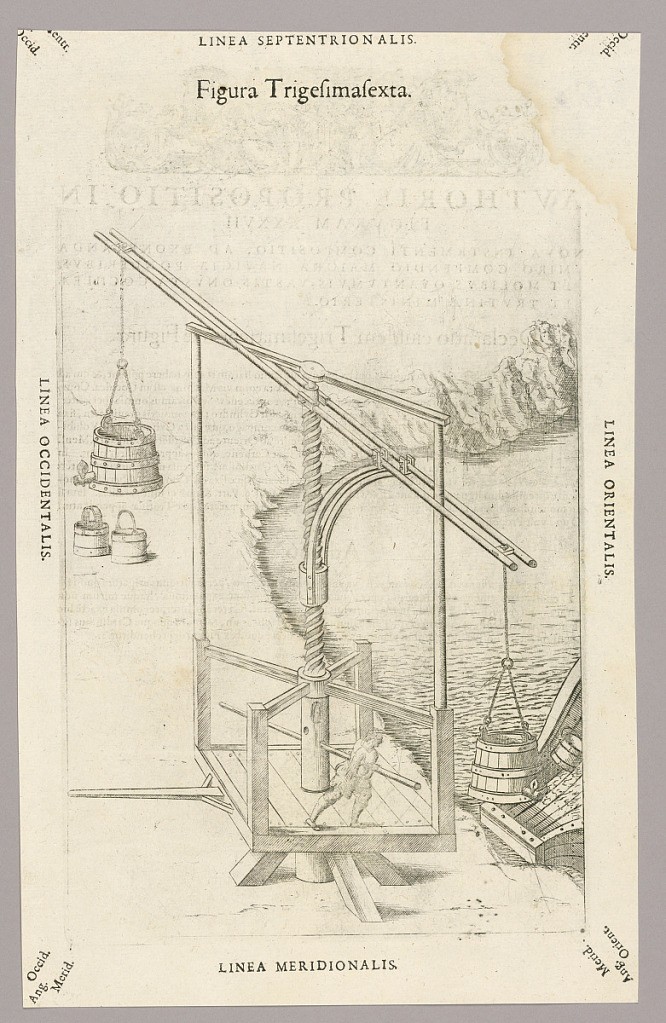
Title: Plate XXXVI from Theatrum instrumentorum et machinarum
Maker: Julio Paschale
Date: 1582
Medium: Woodcut on paper
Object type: Print
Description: Machien for transferring liquids from ships to the shore. Large buckets with spigots at either end of pipes on a screw. Worked by one man on a platform beneath. Description in Latin on verso of 1949-152-233.